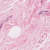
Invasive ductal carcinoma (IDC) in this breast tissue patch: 0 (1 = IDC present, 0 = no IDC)